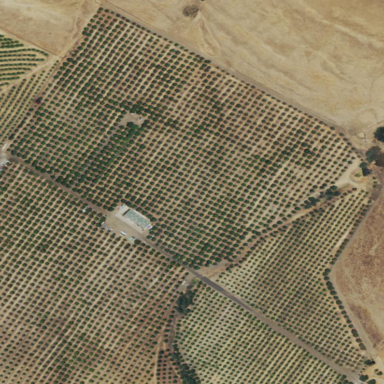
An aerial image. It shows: Orchard.